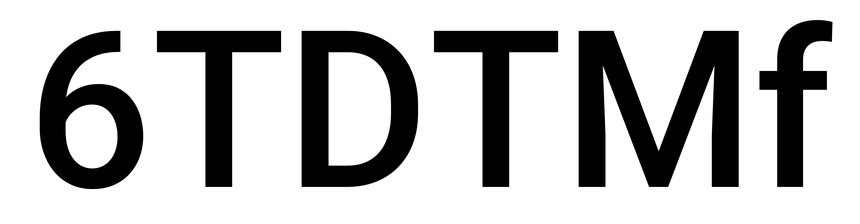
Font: Roboto_Medium